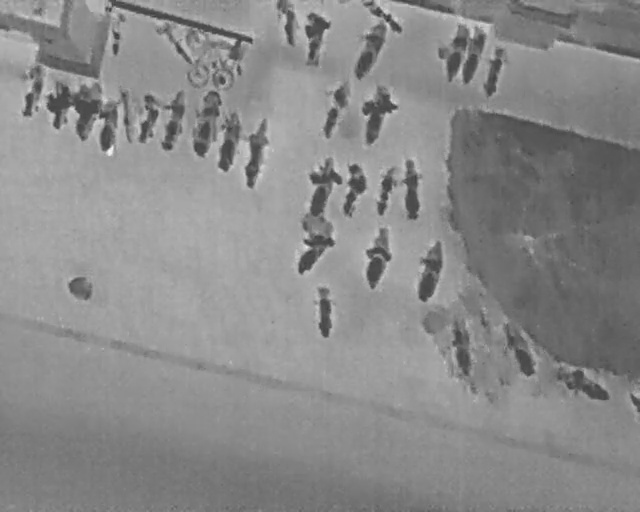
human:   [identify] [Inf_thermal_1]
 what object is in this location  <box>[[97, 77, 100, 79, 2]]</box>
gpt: <ref>1 small bicycle at the bottom right</ref>